Question: I am experimenting with a different kind of review system for my application. I have 5 radiobuttons with values 1 to 5, and every value represent a color.
If a user is going to review the movie "Batman: the dark knight", it would look something like this:

When a user clicks on a value, it changes the background-color. I am using jQuery to control this.
The user should only be able to choose one value and that only that value should change background-color, right now you change click any value and it change its background-color.
Here is a exempel in jsfiddle: <URL>
'''
<label class="input-check ch1">
<input id="#rb1" type="radio" value="1" name="reviewbutton" /> Bad
</label>
<label class="input-check ch2">
<input id="#rb2" type="radio" value="2" name="reviewbutton" /> Acceptable
</label>
<label class="input-check ch3">
<input id="#rb3" type="radio" value="3" name="reviewbutton" /> Good
</label>
<label class="input-check ch4">
<input id="#rb4" type="radio" value="4" name="reviewbutton" /> Very good
</label>
<label class="input-check ch5">
<input id="#rb5" type="radio" value="5" name="reviewbutton" /> Excellent
</label>
<div class="box">POP UP!</div>
'''
'''
.input-check {
display: block;
height:20px;
padding:10px;
width:90px;
color:#EEEEEE;
font-weight: 600;
text-align: center;
-webkit-border-radius: 3px;
-moz-border-radius: 3px;
border-radius: 3px;
background-color: #333333;
margin:10px;
cursor: pointer;
}
input {
display:none;
}
.ch1:hover{background-color: #ba0012; cursor: pointer;}
.ch2:hover{background-color: #ba0099; cursor: pointer;}
.ch3:hover{background-color: #00ba88; cursor: pointer;}
.ch4:hover{background-color: #0bbdf0; cursor: pointer;}
.ch5:hover{background-color: #f0b10b; cursor: pointer;}
'''
'''
$(document).ready(function(){
$('.box').hide();
/* Bad */
$('.ch1').click(function(){
$(this).css({'background-color' : '#ba0012'});
$('.box').show();
});
/* Acceptable */
$('.ch2').click(function(){
$(this).css({'background-color' : '#ba0099'});
$('.box').show();
});
/* Good */
$('.ch3').click(function(){
$(this).css({'background-color' : '#00ba88'});
$('.box').show();
});
/* Very good */
$('.ch4').click(function(){
$(this).css({'background-color' : '#0bbdf0'});
$('.box').show();
});
/* Excellent */
$('.ch5').click(function(){
$(this).css({'background-color' : '#f0b10b'});
$('.box').show();
});
});
'''
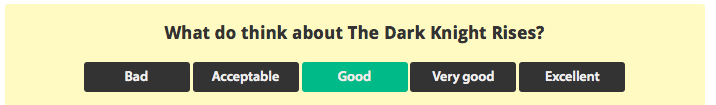
Answer: I would completely remove the inline CSS and toggle a class on your buttons instead. You already have all the css colors in your ':hover' styles, simply adding selectors to include an 'active' class would make it a lot cleaner as it is much simpler removing a class than it is storing and reverting inline css
CSS sample
'''
.ch1:hover, .ch1.selected {background-color: #ba0012; cursor: pointer;}
'''
JS to change class:
'''
$('.input-check').click(function(){
$('.input-check.selected').removeClass('selected');
$(this).addClass('selected');
/* other code when clicked*/
})
'''